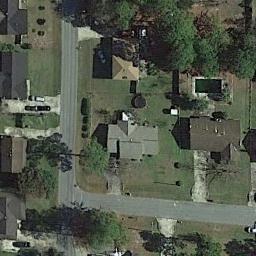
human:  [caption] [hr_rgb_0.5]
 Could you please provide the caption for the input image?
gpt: The medium residential area has some houses and trees on the grass and some roads go through the medium residential area .

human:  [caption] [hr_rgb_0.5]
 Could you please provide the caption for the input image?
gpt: The medium residential is on the grass next to some trees and road .

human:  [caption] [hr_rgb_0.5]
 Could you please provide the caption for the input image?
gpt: There aren't many houses in the mid-sized area .

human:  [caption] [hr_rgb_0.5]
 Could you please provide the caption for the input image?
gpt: Many buildings of different shapes are in medium residential area .

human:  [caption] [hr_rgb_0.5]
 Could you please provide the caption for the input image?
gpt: There are some buildings and green trees on the medium residential area .